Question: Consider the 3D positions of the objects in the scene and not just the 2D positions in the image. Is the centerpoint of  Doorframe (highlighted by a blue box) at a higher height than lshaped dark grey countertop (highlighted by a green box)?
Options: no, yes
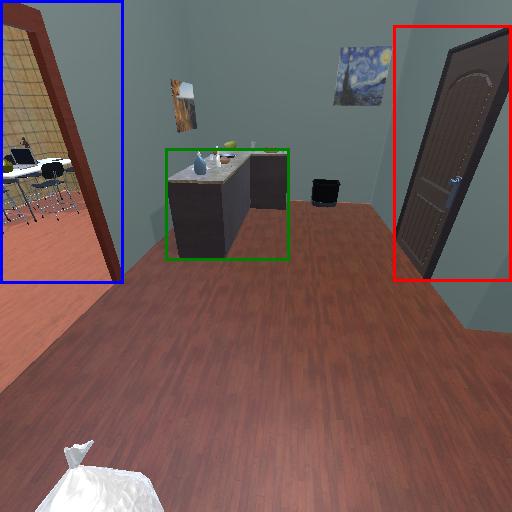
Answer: no